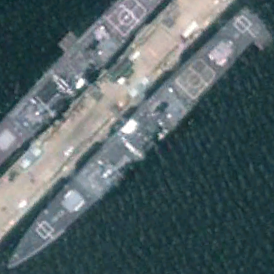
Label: cruiser